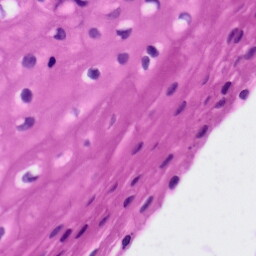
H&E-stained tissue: Tonsil